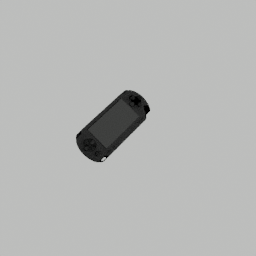
Label: electronics